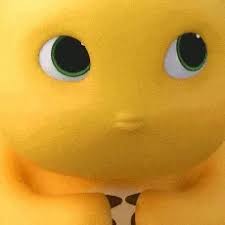
Label: nailong